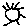
Label: sun